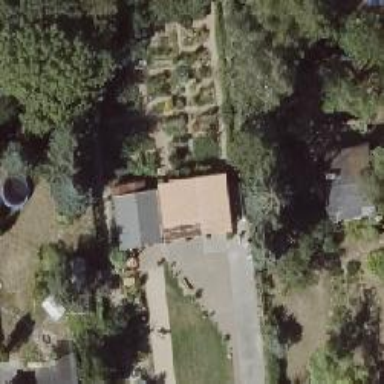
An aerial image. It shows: Garden surrounded by fence.